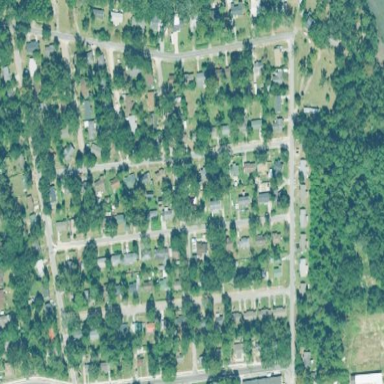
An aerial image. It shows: Residential area within subdivision.